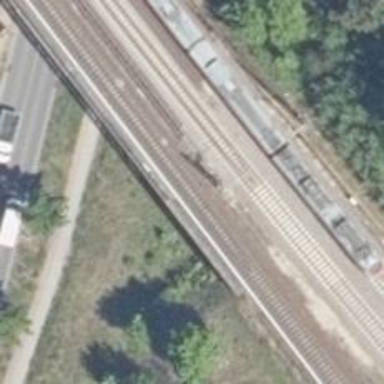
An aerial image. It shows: Bridge for light rail electrified railway.